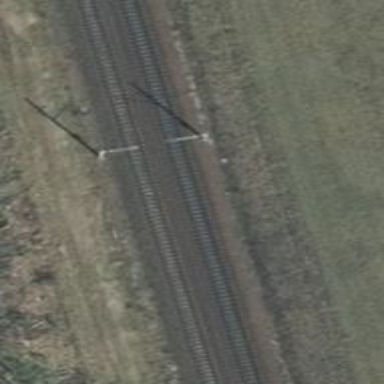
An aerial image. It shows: Milestone along the railway with catenary mast.